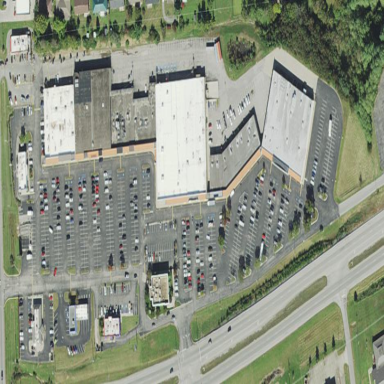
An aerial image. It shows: Retail area.